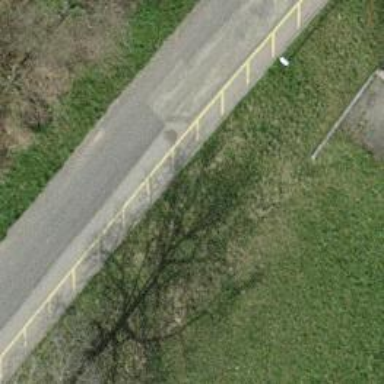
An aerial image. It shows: Sidewalk along the footway.